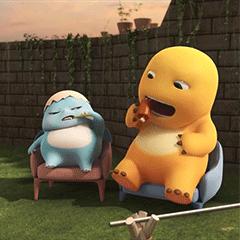
Label: nailong